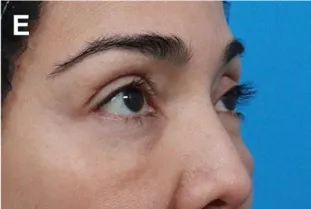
A 49-year-old female with post-hyaluronic acid recurrent eyelid edema was treated with a combination of hyaluronidase injection and fractionated radiofrequency microneedling. (B, D, F) The posttreatment photographs were captured 1 year after treatment.
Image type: medical_photograph (other_medical_photograph)